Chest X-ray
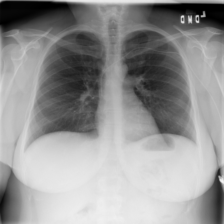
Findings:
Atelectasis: negative
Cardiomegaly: negative
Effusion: negative
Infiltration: negative
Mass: negative
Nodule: negative
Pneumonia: negative
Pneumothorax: negative
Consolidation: negative
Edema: negative
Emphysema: negative
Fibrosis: negative
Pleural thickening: negative
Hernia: negative